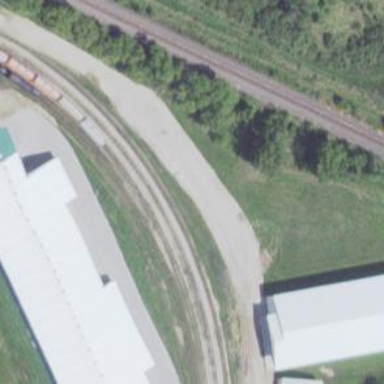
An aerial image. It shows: Rail spur service.